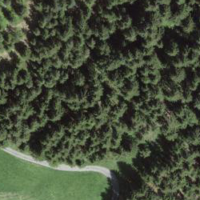
EUNIS habitat code: 43
Species observed at this site:
Clinopodium vulgare